Question: I searched over the internet but didn't see any single post discussing about this very useful topic. Here is my problem.
I got a Tree that has CheckBoxes on the root & on the child of the TreeItem.
I want that when users check on the root CheckBox of the TreeItem, then all the child CheckBox & the sub-root checkBox were checked.
For example, look at this picture.

I want that when the user select "Level 1" CheckBox then "Level 11" & "Level 111" & "Level 112" checkboxes were checked. When user deselect "Level 1" CheckBox then "Level 11" & "Level 111" & "Level 112" checkboxes were unchecked.
When users check the "Main" then all its children ("Level 1", "Level 11", "Level 111" & "Level 112", "Level 2", "Level 21") got checked. When users uncheck "Main" then it will uncheck all its children.
However, when users check "Level 2" then only "Level 21" was checked.
: The depth of the Tree is unknown in advanced.
This is Data code:
'''
Tree myTree=new Tree();
TreeItem item1=new TreeItem(new CheckBox("Main"));
myTree.addItem(item1);
TreeItem item2=new TreeItem(new CheckBox("Level 1"));
item1.addItem(item2);
TreeItem item3=new TreeItem(new CheckBox("Level 11"));
item2.addItem(item3);
item3.addItem(new CheckBox("Level 111"));
item3.addItem(new CheckBox("Level 112"));
TreeItem item6=new TreeItem(new CheckBox("Level 2"));
item6.addItem(new CheckBox("Level 21"));
item1.addItem(item6);
'''
This is the code I researched but it only goes to 1 level
'''
Iterator<Widget> widgetsOfTree=myTree.iterator();
TreeItem myTreeItem=myTree.getItem(0);
for (int c=0; c<myTreeItem.getChildCount(); c++){
TreeItem childTreeItem=myTreeItem.getChild(c);
CheckBox myCheckBox=(CheckBox)childTreeItem.getWidget();
}
'''
This is the additional code that was based on the traverseTree method provided by
Mayank Pandya. This code works when i click the "Main" or "Level 1" or "Level 2" CheckBox, but it didn't work properly when i click other checkboxes. For example, when clicking "Level 11" nothing got selected.
'''
myCheckBox.addClickHandler(new ClickHandler(){
@Override
public void onClick(ClickEvent event) {
for(int i=0; i<myTree.getItemCount(); i++){
TreeItem myTreeItem = myTree.getItem(i);
for (int c=0; c<myTreeItem.getChildCount(); c++){
TreeItem categoryTreeItem=myTreeItem.getChild(c);
CheckBox subCB=(CheckBox)categoryTreeItem.getWidget();
if(myCheckBox==subCB){
traverseTree(categoryTreeItem, myCheckBox.isChecked()) ;
}
}
}
}
});
'''
I believe many people is looking for this question & hope my question can help many others.
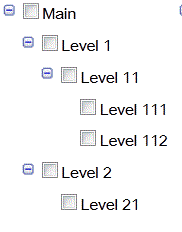
Answer: You can try this kind of recursive function for traverse tree.
'''
public void traverseTree(TreeItem item, Boolean checkValue)
{ for(int i = 0; i < item.getChildCount(); i++)
{
// do action here
TreeItem childTreeItem=item.getChild(i);
CheckBox myCheckBox=(CheckBox)childTreeItem.getWidget();
myCheckBox.setChecked(checkValue);
// recursive call for current node.
traverseTree(childTreeItem,checkValue);
}
}
'''
As per your code you can use.
'''
myCheckBox.addClickHandler(new ClickHandler(){
@Override
public void onClick(ClickEvent event) {
for(int i=0; i<myTree.getItemCount(); i++){
TreeItem myTreeItem = myTree.getItem(i);
CheckBox subCB=(CheckBox)myTreeItem.getWidget();
if(myCheckBox==subCB){
traverseTree(myTreeItem, myCheckBox.isChecked()) ;
}
}
}
'''
});